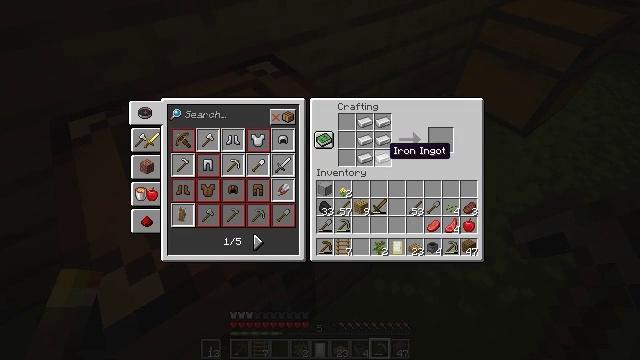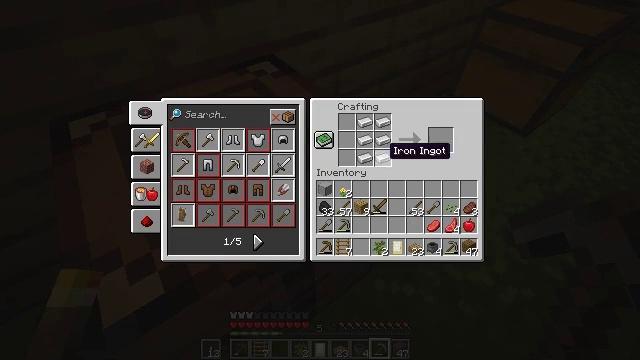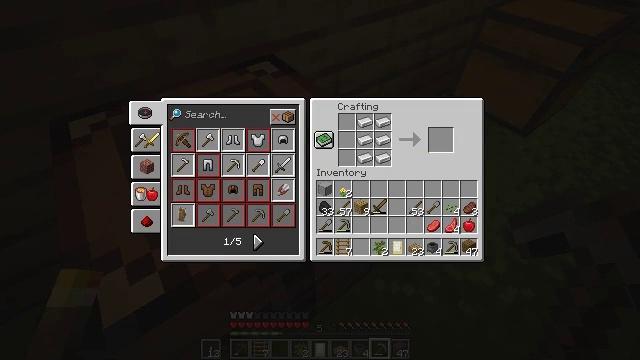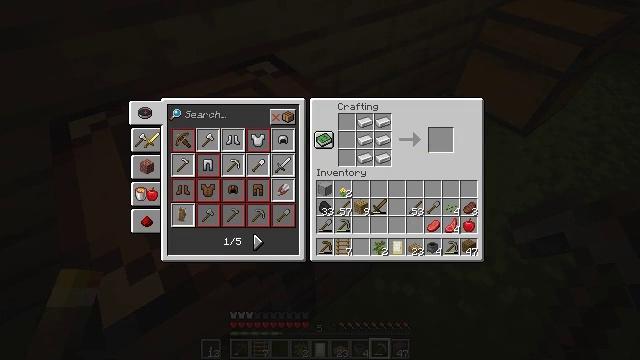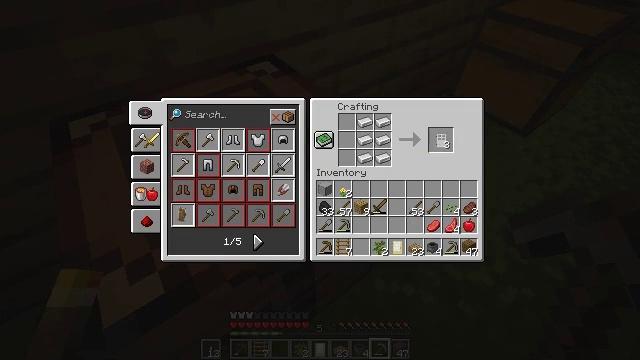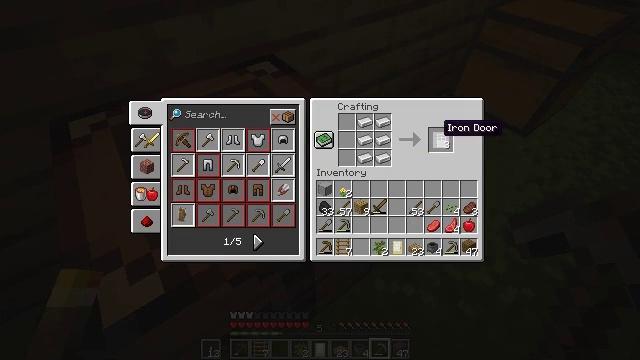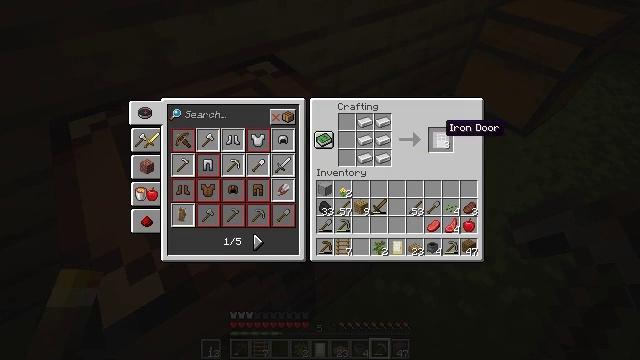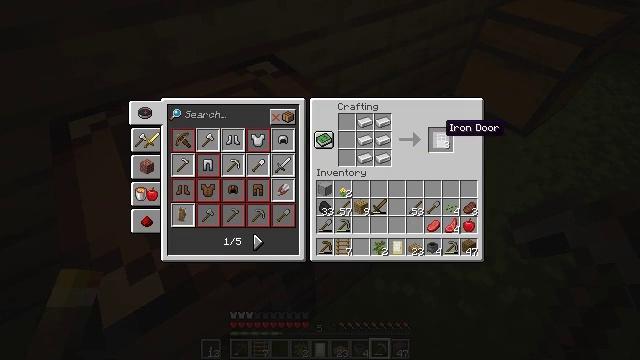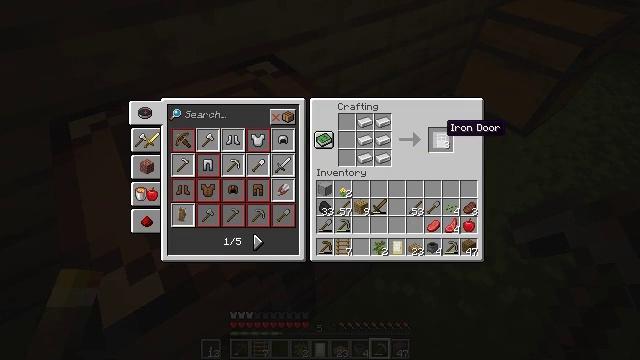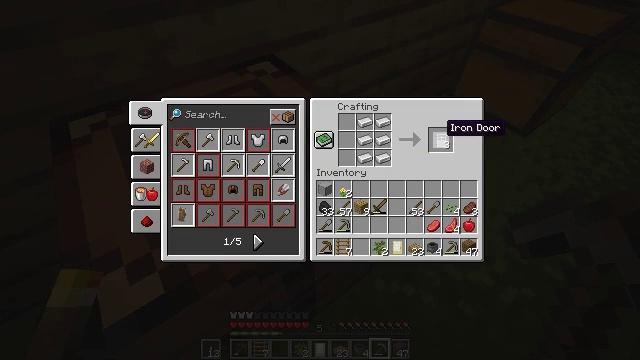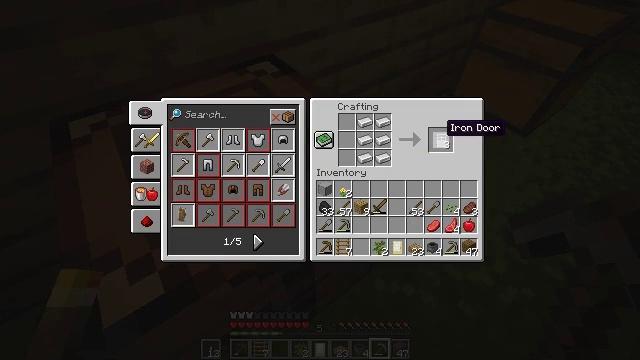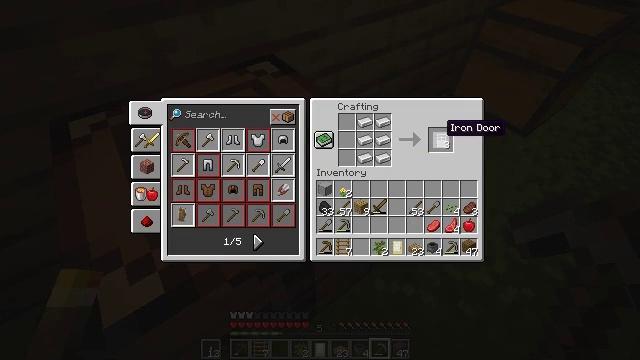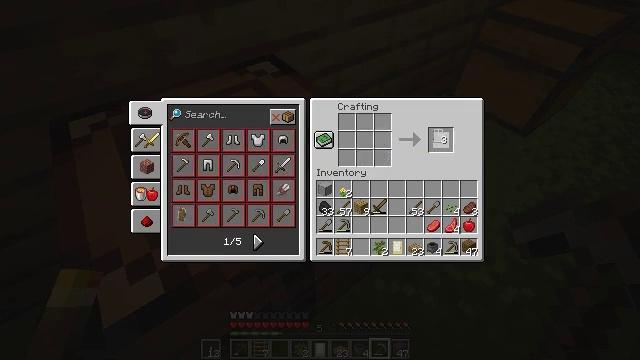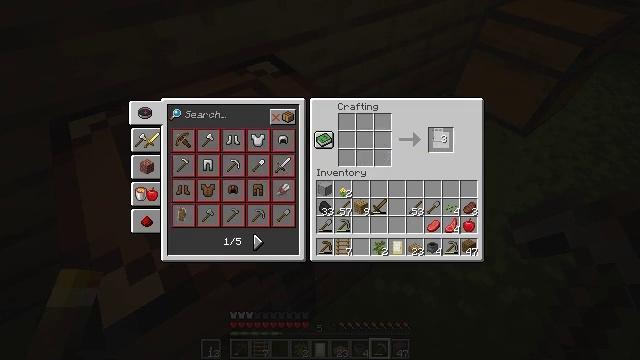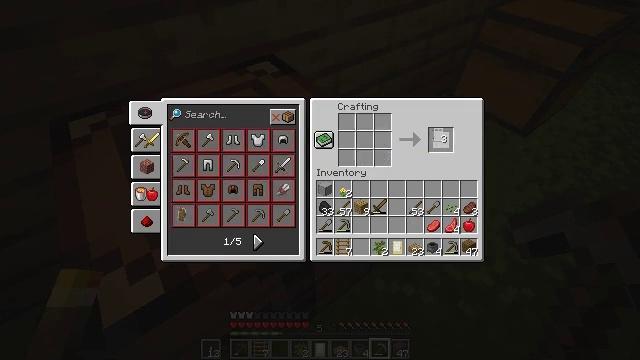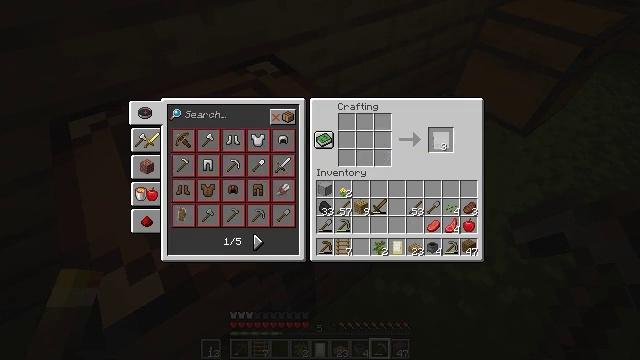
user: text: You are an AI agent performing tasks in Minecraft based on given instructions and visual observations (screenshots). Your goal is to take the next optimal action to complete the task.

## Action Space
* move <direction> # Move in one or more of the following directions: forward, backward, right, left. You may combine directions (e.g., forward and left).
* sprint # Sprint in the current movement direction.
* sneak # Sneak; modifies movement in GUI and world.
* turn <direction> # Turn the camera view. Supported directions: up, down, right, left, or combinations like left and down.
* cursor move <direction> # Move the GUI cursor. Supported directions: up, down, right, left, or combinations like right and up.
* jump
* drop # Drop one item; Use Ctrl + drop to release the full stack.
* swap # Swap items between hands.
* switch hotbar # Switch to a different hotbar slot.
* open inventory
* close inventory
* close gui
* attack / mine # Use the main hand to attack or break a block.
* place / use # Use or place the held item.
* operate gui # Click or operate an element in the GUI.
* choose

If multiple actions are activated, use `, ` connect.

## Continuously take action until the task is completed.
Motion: motion action
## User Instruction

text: Use iron ingots to craft an iron door.
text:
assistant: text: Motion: no_op
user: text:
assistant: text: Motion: cursor move right
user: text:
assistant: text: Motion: cursor move right
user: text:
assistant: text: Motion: cursor move right and up
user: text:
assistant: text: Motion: cursor move right and up
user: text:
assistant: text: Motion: no_op
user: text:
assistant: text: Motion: no_op
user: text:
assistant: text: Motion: no_op
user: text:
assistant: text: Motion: no_op
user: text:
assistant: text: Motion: no_op
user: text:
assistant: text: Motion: no_op
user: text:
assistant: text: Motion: operate gui
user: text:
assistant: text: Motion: operate gui
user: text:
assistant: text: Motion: no_op
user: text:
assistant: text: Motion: cursor move down
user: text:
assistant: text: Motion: cursor move down
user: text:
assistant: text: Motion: no_op